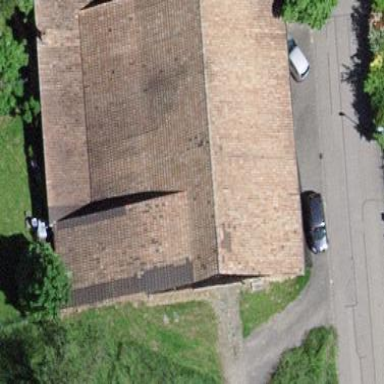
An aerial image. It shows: Farm building.